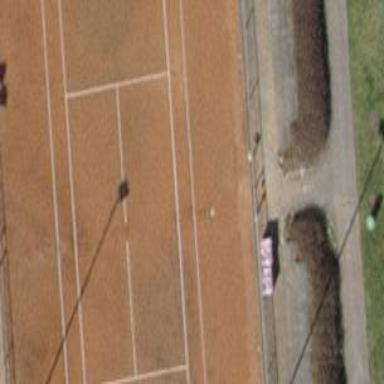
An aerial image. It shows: Tennis pitch with clay surface for leisure sports.